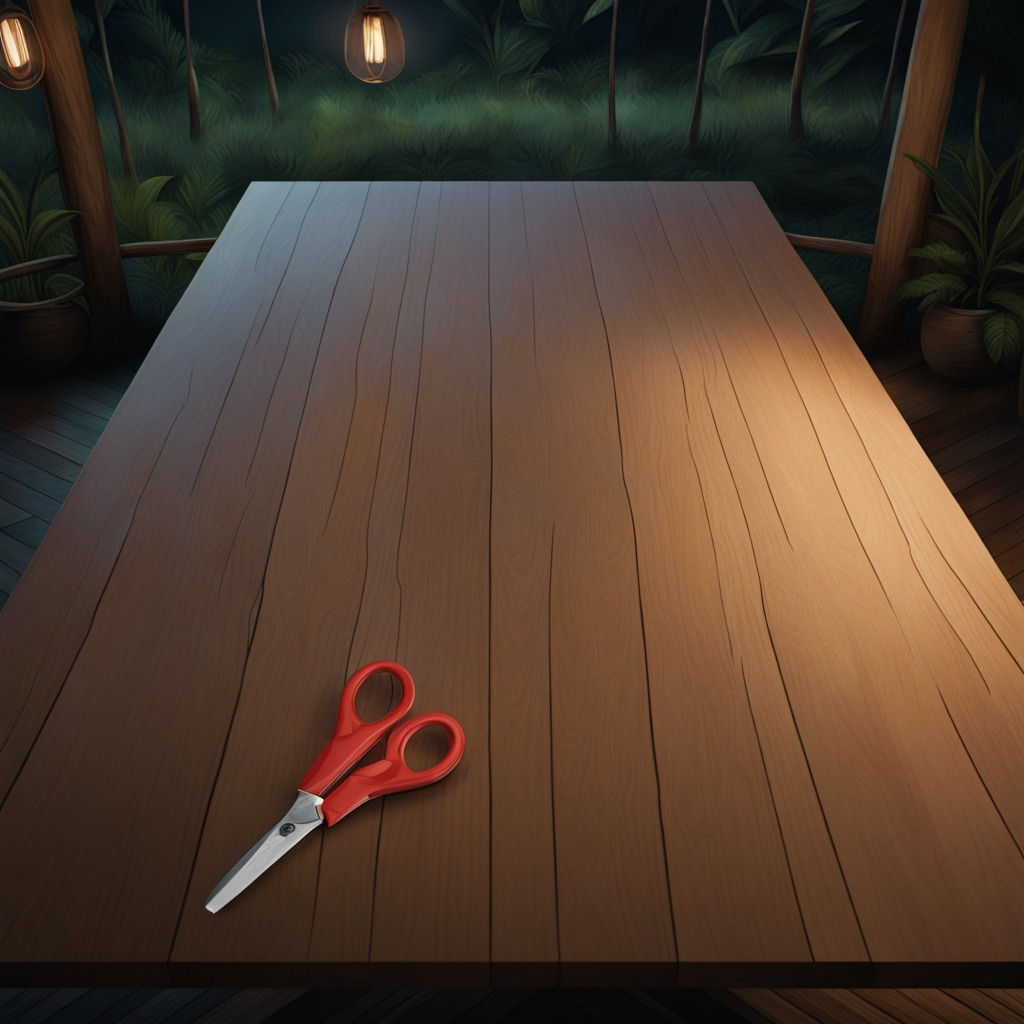
A scissor is lying on a wooden table inside a jungle field workshop tent at night dim ambient light soft shadows worn but